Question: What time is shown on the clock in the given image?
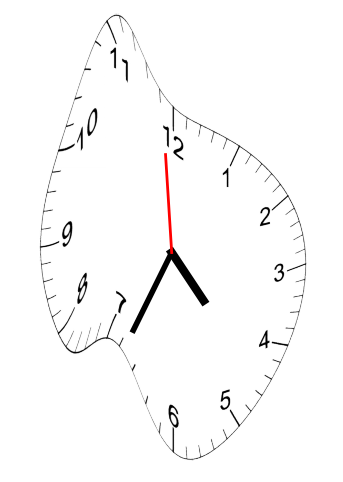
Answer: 04:33:59